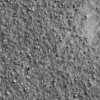
Label: not_dusty